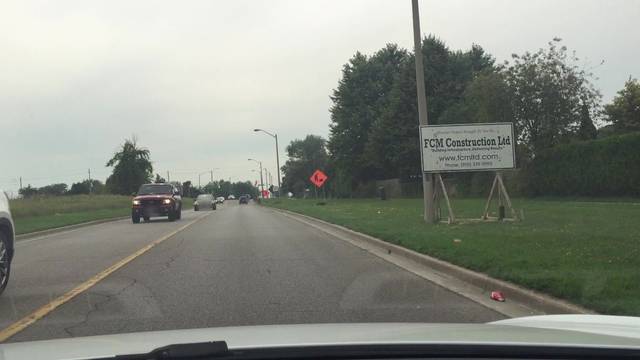
Region: Canada
Coordinates: 43.892, -78.804